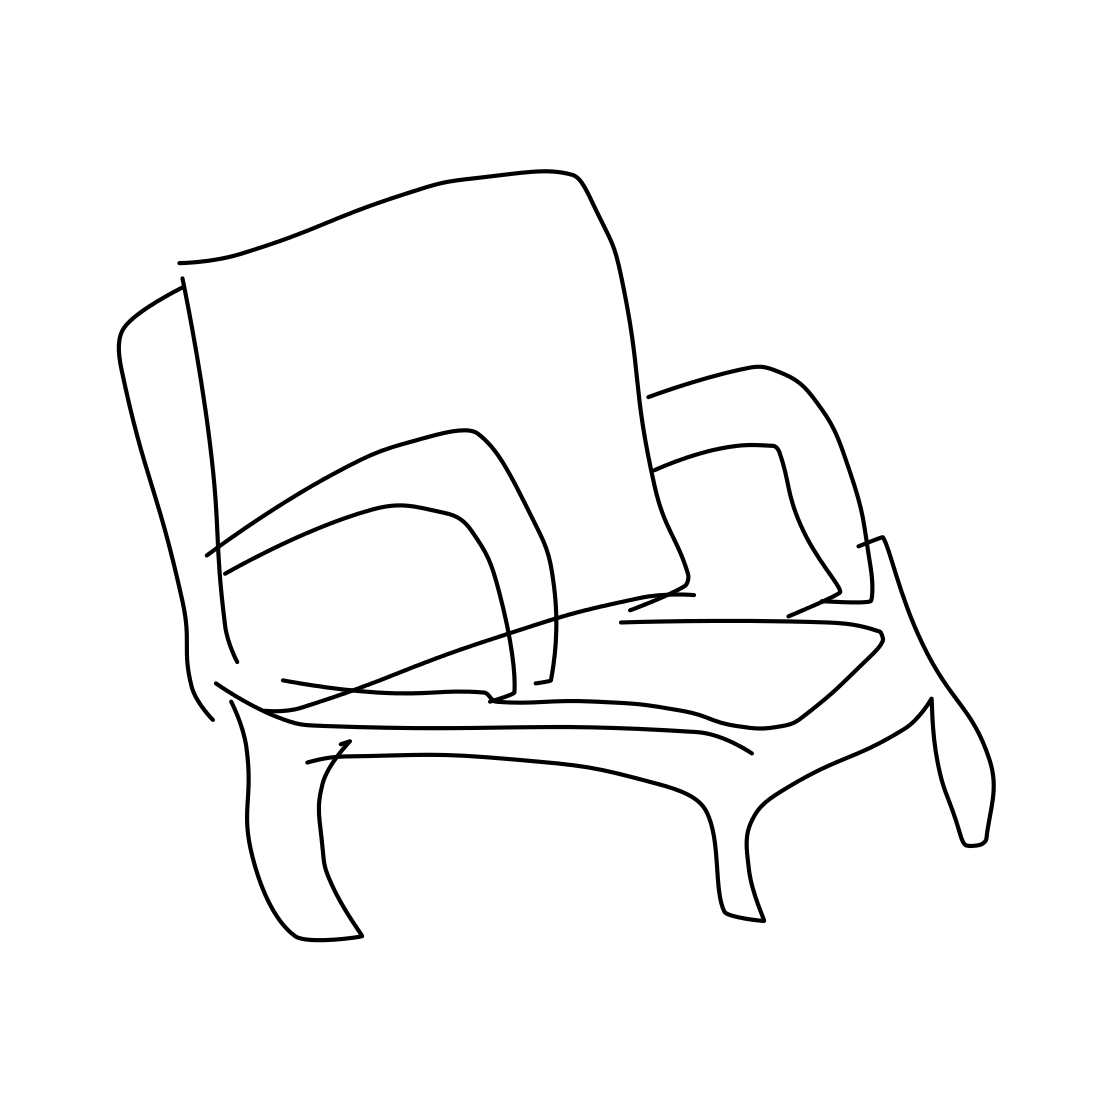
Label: armchair